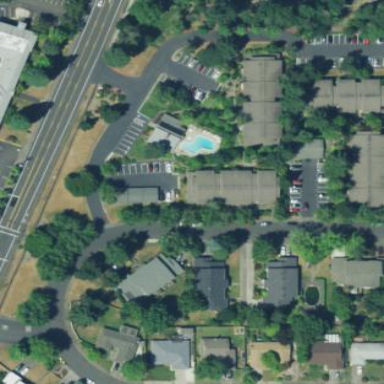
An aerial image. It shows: Residential area with apartments.